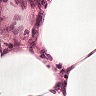
Metastatic tissue present: no